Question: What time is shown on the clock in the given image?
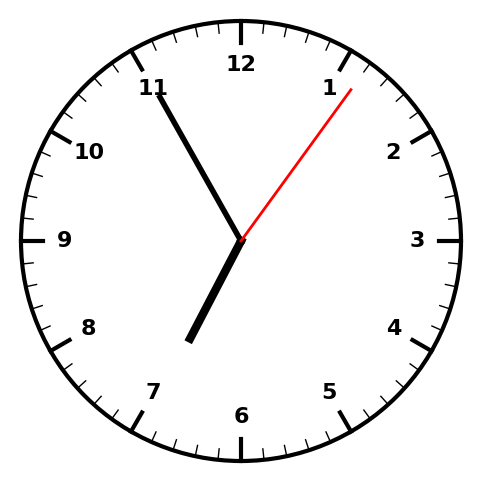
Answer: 06:55:06